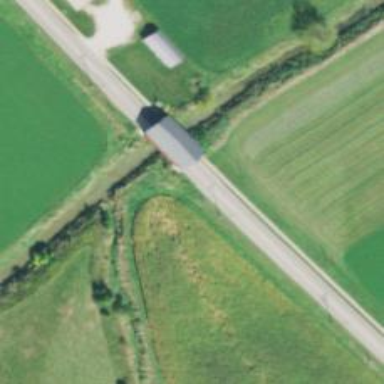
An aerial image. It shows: Covered footway bridge.